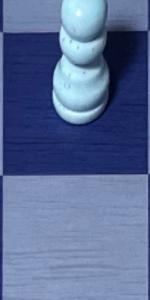
Label: Empty